Question: I am using date range picker from <URL>
All I want is a drop down to select Month & Year.
I know there are options available to jQuery UI to render as a drop down instead of text for month and year.
However when I used that it applies only on first Datepicker only. I want drop down on both calender.
Below capture is form my demo on which I am working.

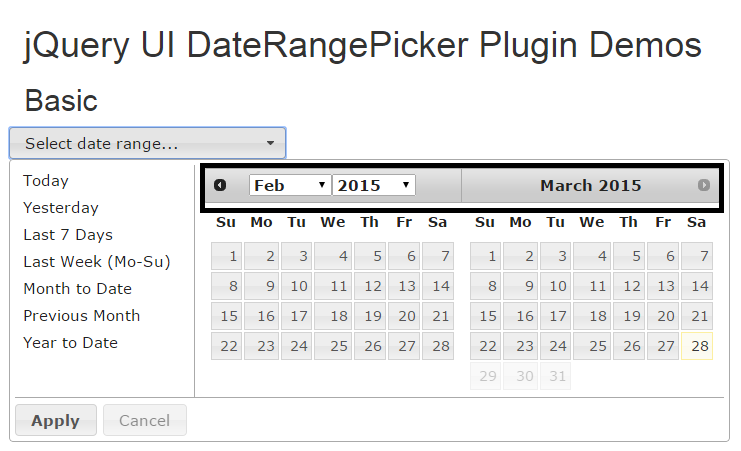
Answer: I found reference from <URL>
'''
var $datePicker = $("#TxtStrtDate,#TxtExpDte");
$datePicker.datepicker({
changeMonth: true,
changeYear: true,
inline: true,
altField: "#datep",
}).change(function(e){
setTimeout(function(){
console.log(e, e.currentTarget, $datePicker.find('.ui-datepicker-current-day:visible')[0]);
$datePicker
.find('.ui-datepicker-current-day')
.next('td')
.children('.ui-state-default')
.addClass('ui-state-active');
});
});
'''
<URL>